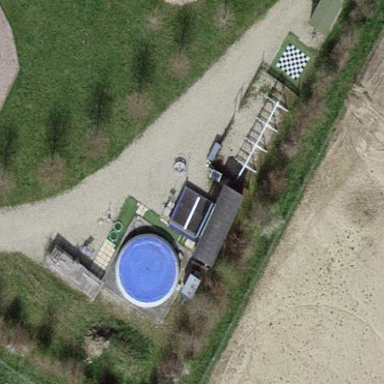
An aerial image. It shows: Equestrian pitch for leisure land activities.